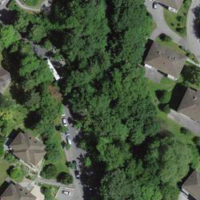
EUNIS habitat code: 53
Species observed at this site:
Chelidonium majus
Betula pendula